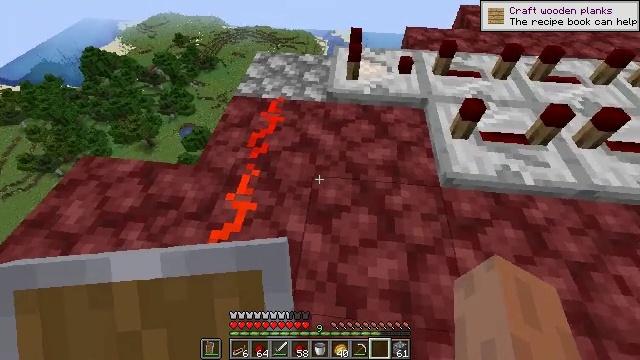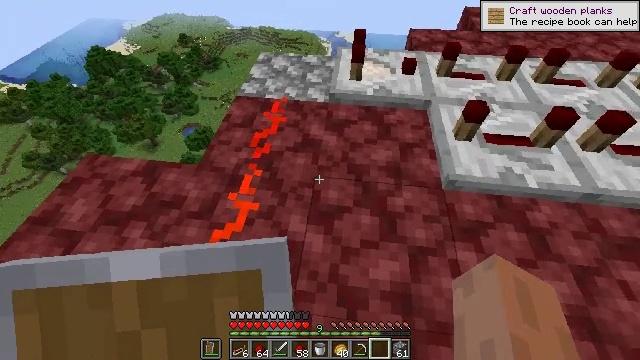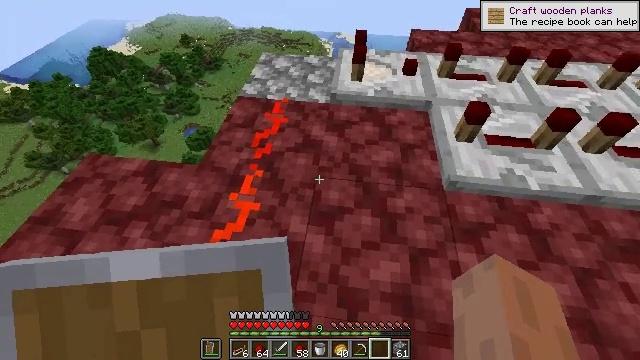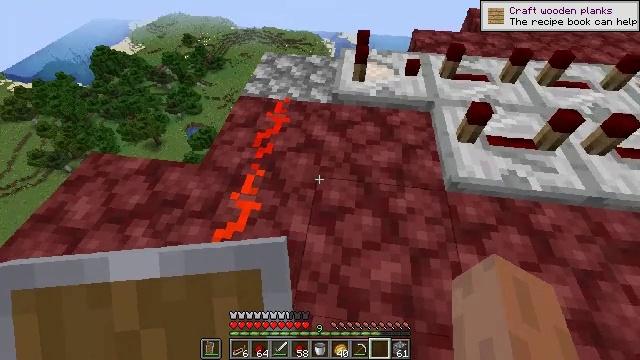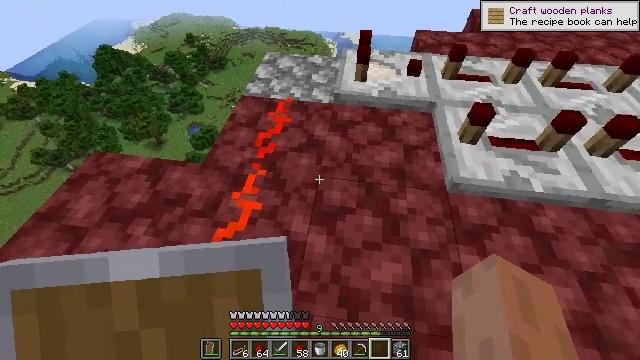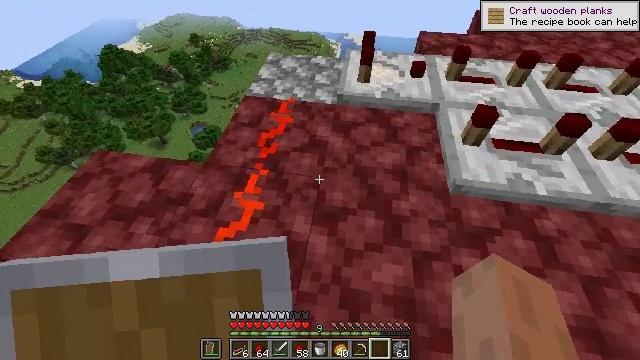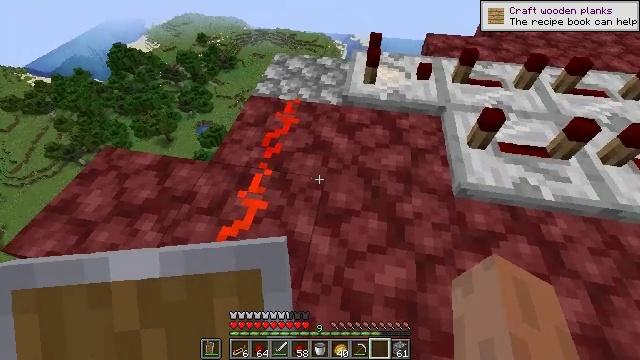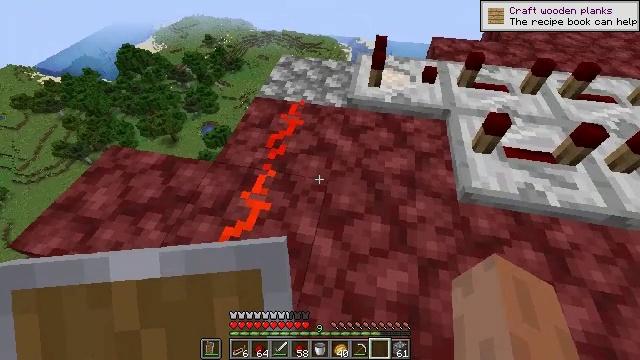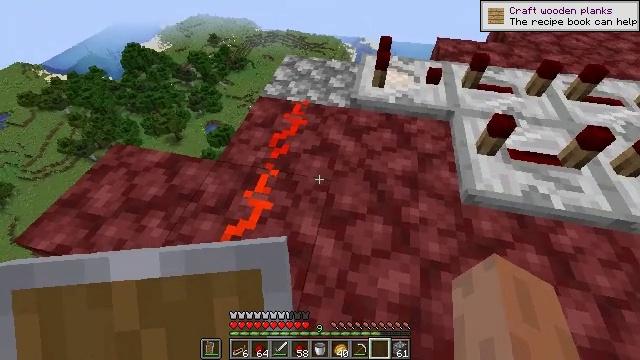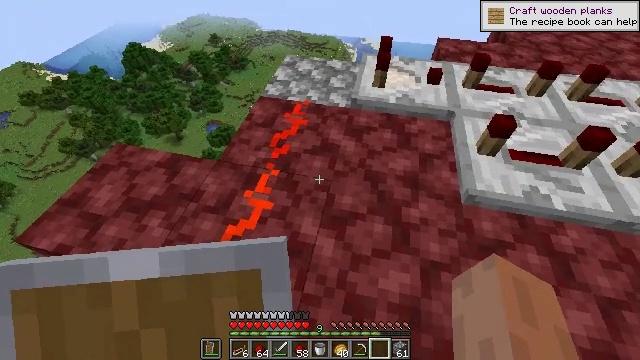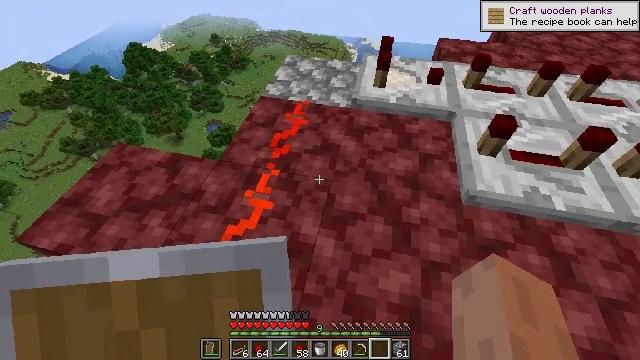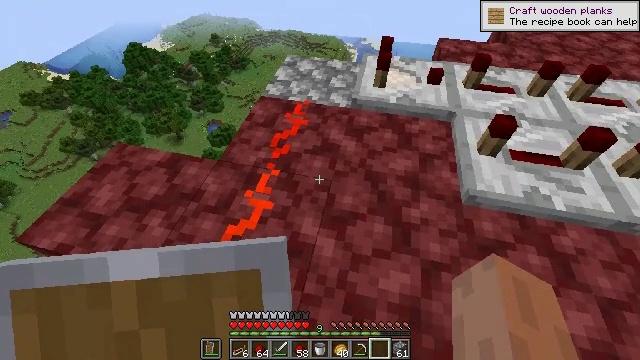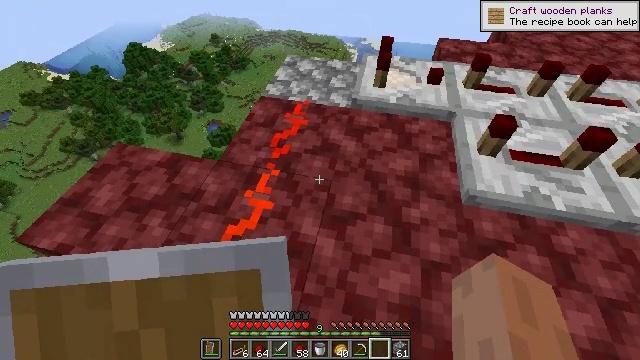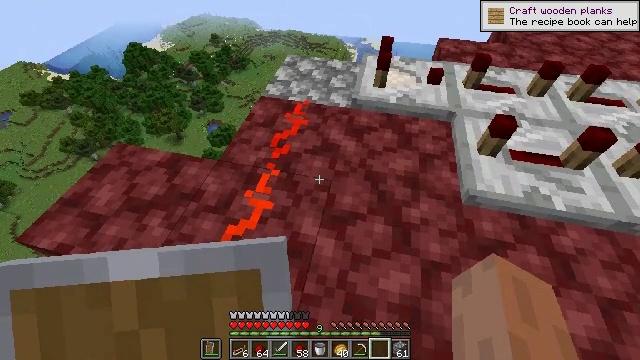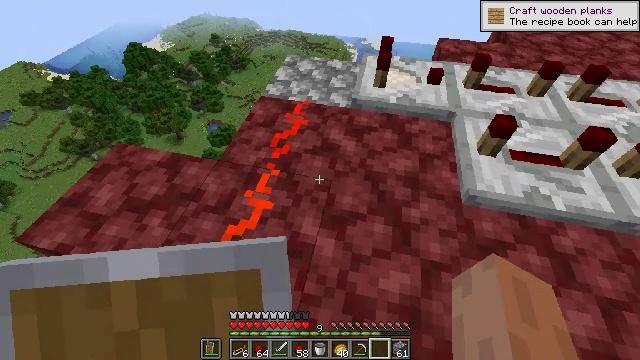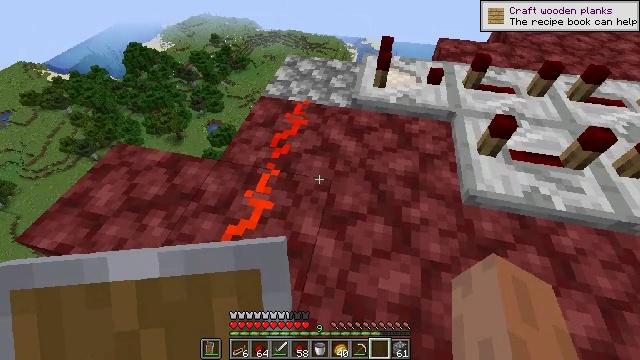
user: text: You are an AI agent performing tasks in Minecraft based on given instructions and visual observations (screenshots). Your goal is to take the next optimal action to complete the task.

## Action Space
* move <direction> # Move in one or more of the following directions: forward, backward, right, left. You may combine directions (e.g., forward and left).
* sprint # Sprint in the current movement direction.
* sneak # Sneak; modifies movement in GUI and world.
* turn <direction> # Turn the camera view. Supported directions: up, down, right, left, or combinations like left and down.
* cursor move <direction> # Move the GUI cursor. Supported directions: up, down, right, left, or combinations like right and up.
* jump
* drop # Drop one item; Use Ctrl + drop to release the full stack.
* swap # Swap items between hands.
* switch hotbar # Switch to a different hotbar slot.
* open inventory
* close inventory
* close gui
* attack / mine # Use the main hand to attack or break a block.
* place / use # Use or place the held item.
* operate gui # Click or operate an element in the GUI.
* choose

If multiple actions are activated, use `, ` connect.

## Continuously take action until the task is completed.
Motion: motion action
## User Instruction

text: Break the redstone wire to disrupt circuits.
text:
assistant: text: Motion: no_op
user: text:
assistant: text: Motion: no_op
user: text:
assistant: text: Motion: no_op
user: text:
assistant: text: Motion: no_op
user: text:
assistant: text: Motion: no_op
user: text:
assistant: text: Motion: turn left
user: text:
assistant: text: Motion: turn left
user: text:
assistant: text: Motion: no_op
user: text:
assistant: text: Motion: no_op
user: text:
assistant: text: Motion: no_op
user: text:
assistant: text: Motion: no_op
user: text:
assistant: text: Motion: no_op
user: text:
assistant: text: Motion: no_op
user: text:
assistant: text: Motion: no_op
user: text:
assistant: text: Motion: no_op
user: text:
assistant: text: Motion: no_op
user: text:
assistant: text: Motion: no_op
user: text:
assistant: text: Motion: no_op
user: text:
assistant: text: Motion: no_op
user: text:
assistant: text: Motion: no_op
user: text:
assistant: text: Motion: no_op
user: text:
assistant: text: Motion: no_op
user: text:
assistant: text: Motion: no_op
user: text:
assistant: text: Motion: no_op
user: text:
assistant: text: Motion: turn right and up
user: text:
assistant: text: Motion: turn right and up
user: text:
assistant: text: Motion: turn right and up
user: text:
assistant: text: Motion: turn right and up
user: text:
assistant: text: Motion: turn right
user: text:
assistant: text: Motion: no_op